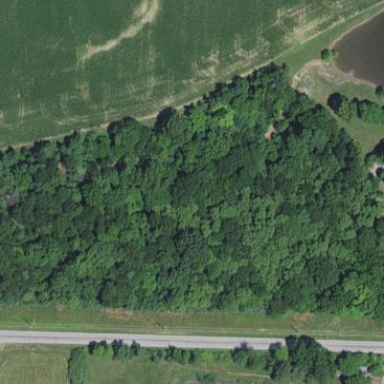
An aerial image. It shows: Beautiful woodland area.